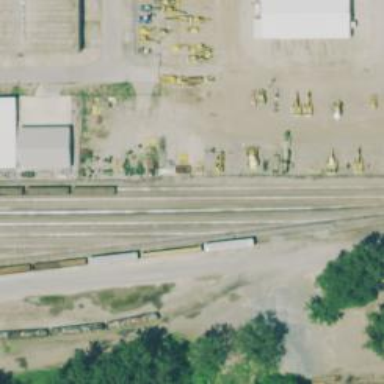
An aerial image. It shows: Railway yard used for servicing trains.